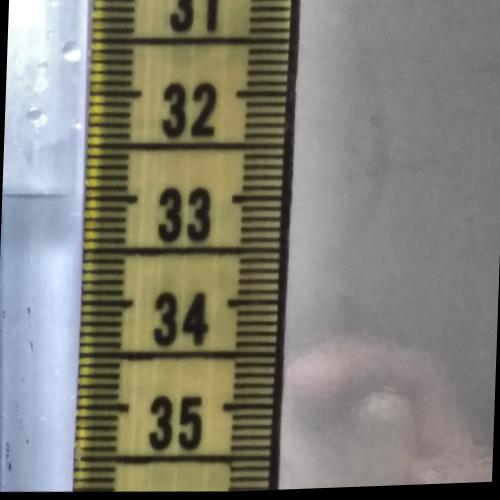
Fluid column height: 33.0 cm